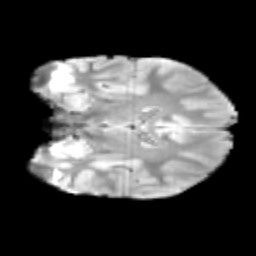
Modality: T2w
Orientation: coronal
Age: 11
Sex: male
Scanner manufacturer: siemens
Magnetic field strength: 3 T
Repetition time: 3.8 s
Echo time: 0.07 s